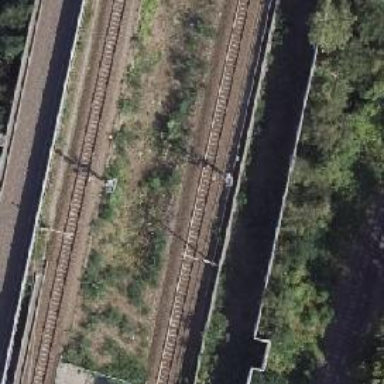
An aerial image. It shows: Railway signal.